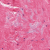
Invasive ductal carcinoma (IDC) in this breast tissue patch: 0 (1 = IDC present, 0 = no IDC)